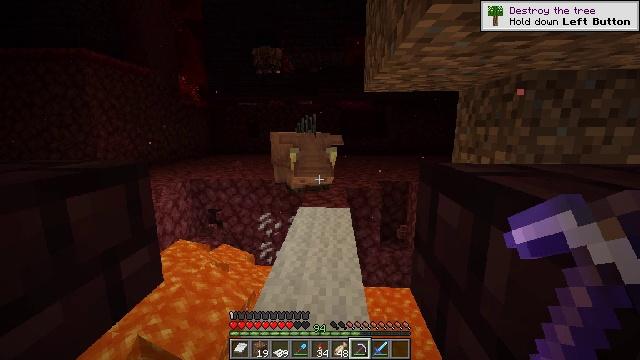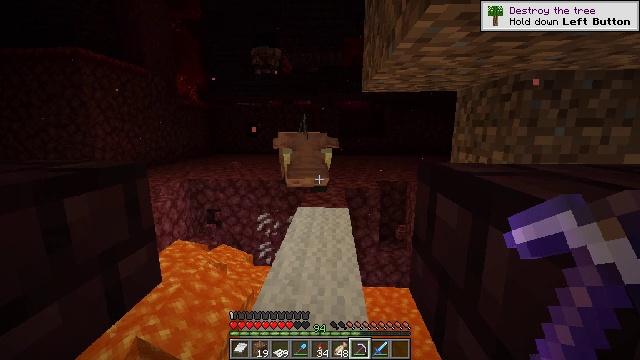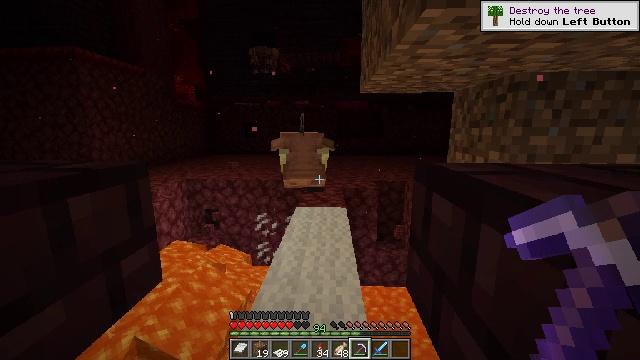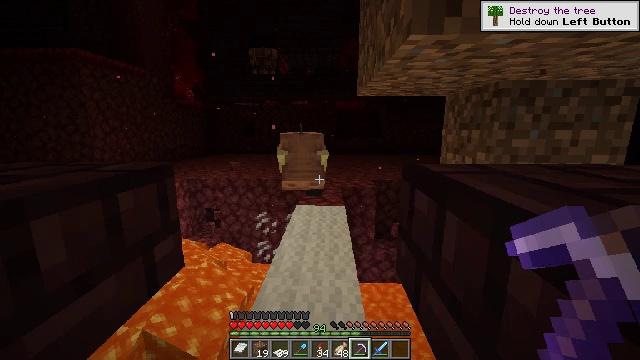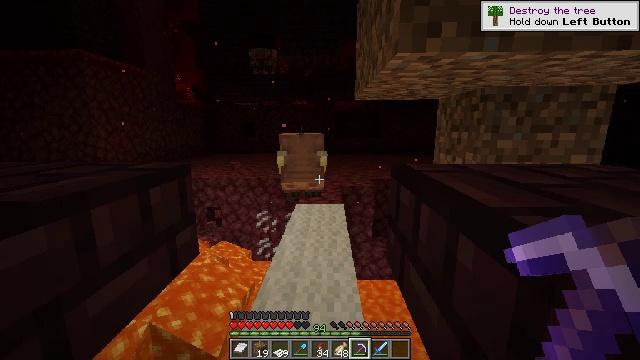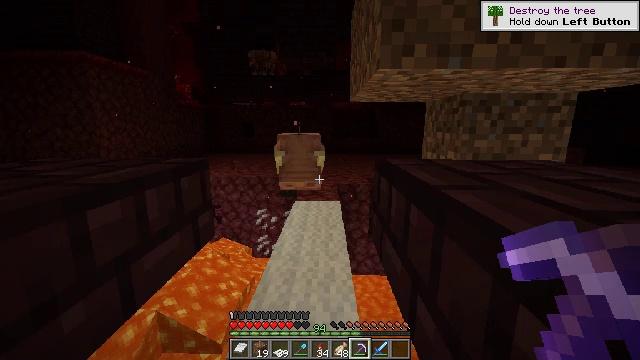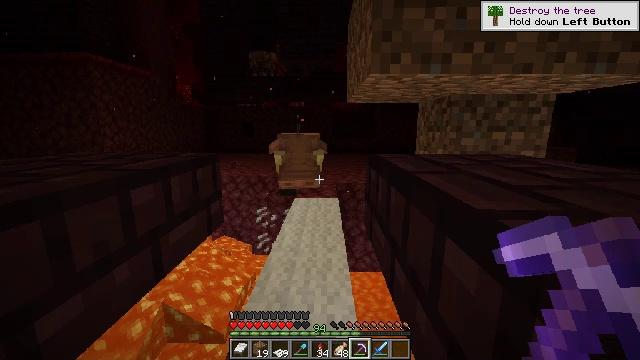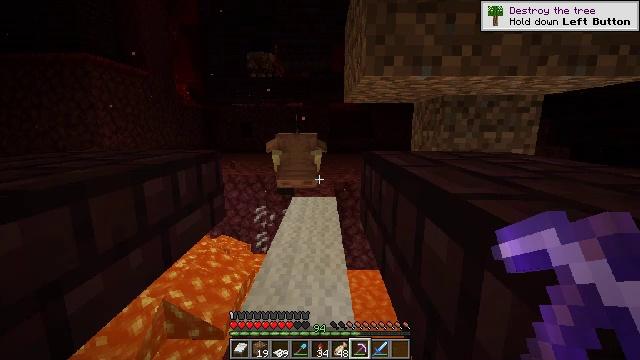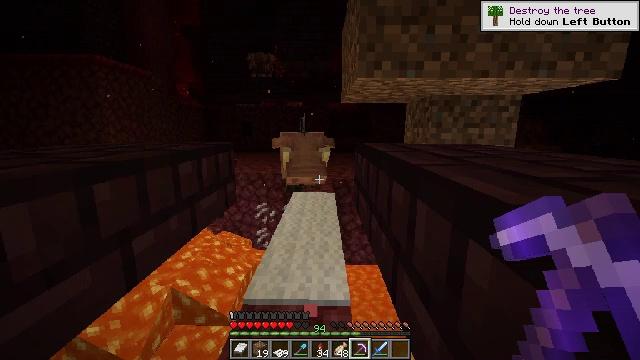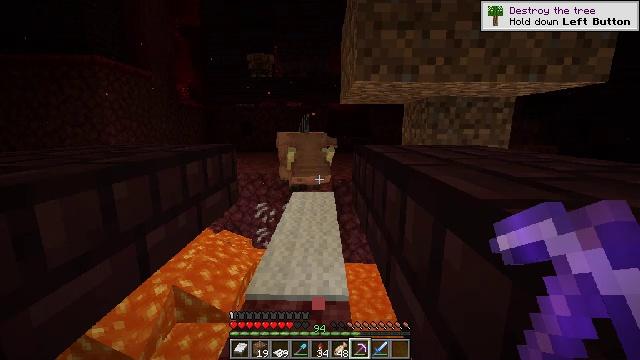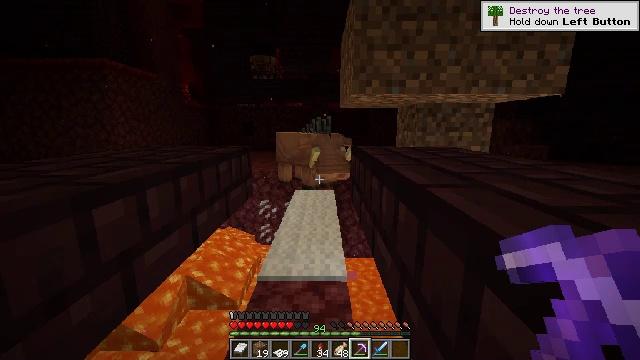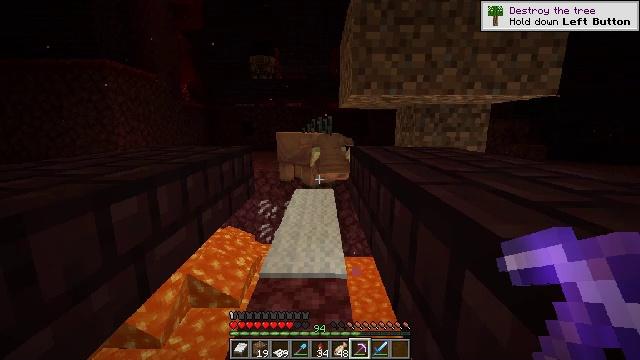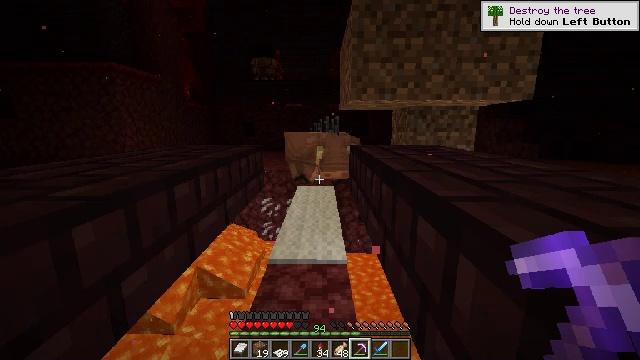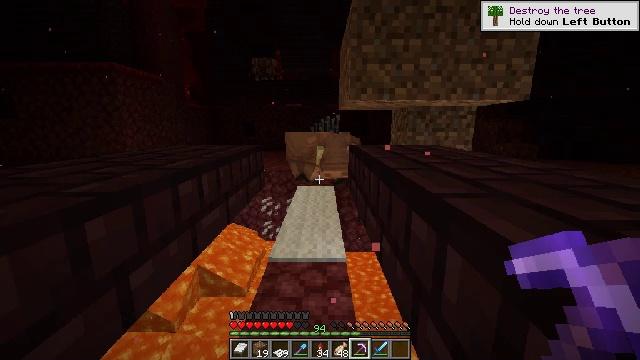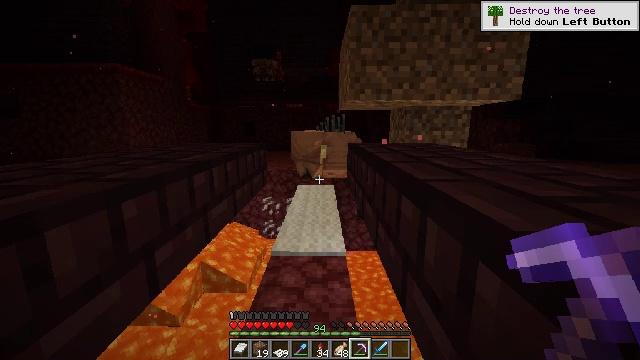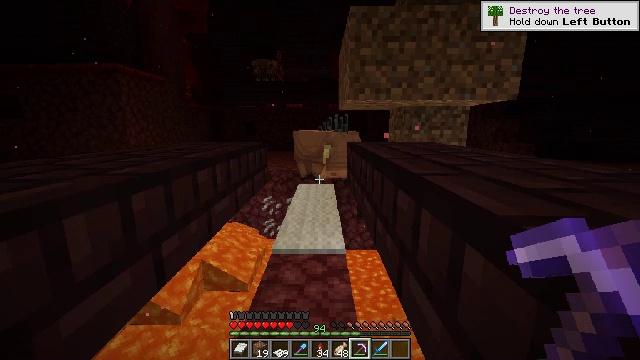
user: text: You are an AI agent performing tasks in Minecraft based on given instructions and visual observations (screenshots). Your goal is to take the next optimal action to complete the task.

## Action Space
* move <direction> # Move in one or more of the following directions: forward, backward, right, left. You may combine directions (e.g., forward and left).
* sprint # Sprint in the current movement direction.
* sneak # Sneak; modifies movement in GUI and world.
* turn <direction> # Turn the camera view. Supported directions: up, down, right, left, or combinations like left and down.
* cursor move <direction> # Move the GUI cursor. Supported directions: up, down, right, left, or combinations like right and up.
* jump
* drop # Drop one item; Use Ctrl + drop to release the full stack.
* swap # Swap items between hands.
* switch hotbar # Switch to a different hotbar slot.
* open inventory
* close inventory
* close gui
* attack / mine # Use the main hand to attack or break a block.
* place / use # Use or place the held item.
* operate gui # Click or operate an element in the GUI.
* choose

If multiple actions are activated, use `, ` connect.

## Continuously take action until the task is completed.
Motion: motion action
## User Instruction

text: Kill the hoglin.
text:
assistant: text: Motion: no_op
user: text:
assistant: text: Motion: move back
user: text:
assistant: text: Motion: move back
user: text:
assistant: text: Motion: move back
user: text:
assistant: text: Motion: move back
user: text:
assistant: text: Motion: move back
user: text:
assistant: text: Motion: move back
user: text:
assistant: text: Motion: move back
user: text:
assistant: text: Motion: move back
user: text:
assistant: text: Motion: move back
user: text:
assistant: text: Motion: move back
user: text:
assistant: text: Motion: move back
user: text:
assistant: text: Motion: no_op
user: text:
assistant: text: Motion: no_op
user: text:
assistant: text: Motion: no_op
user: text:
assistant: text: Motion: no_op
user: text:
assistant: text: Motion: no_op
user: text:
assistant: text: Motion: no_op
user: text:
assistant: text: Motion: no_op
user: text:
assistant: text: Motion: no_op
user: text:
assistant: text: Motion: no_op
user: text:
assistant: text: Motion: no_op
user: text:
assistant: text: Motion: no_op
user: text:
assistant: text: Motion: no_op
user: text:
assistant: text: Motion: no_op
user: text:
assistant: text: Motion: no_op
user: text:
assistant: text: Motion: no_op
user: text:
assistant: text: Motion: no_op
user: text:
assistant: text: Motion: no_op
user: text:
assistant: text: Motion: no_op